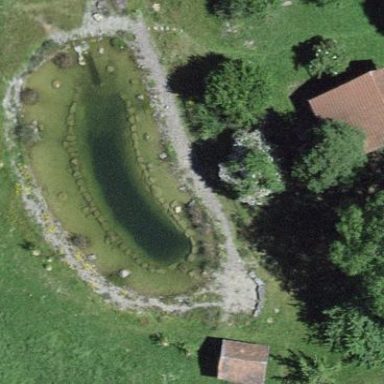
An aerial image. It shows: Pond with natural water.